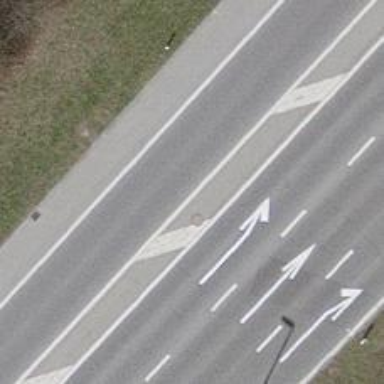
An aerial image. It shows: Trunk highway.